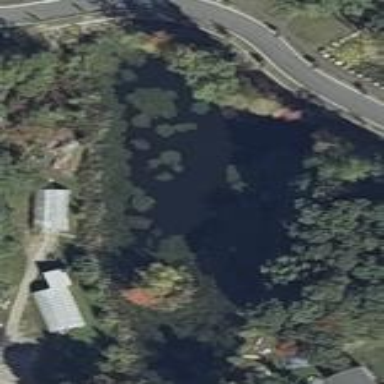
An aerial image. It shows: Pond with natural water.